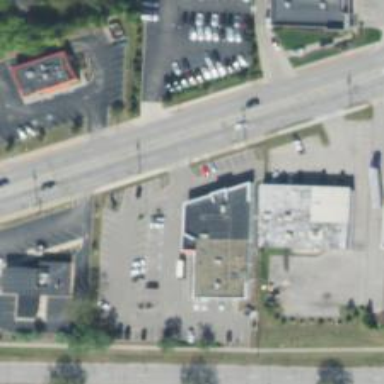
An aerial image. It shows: Healthcare clinic.